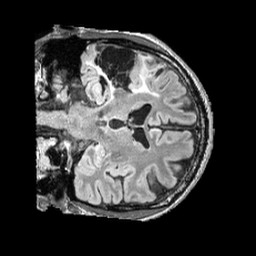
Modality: FLAIR
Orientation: coronal
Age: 58
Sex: male
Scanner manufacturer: siemens
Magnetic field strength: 3 T
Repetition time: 5 s
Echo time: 0.387 s